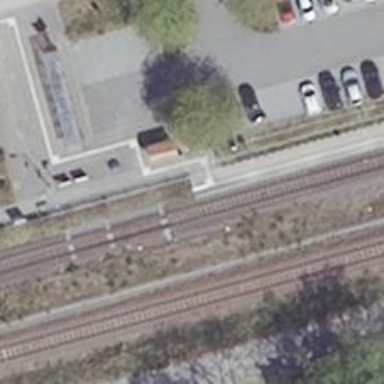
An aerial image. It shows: Close-up of railway platform edge.